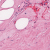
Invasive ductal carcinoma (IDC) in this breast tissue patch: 0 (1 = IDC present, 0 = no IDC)